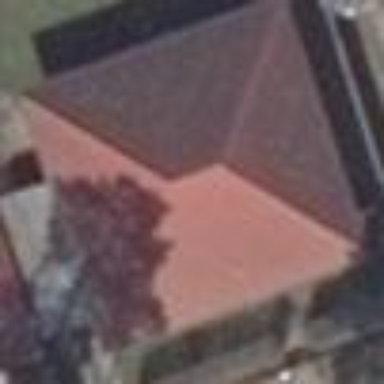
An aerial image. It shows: Detached building with hipped roof shape.